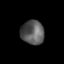
Tissue: skin
Cell type: Epithelial cells
Senescence score: 0.2856
Nuclear area (px): 547
Mean DAPI intensity: 89.629